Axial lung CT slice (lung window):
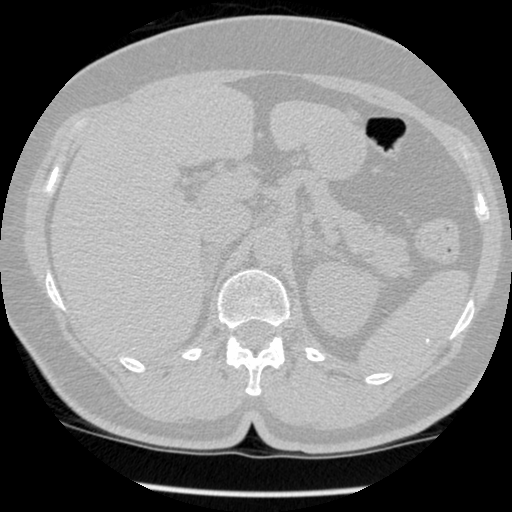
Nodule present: no